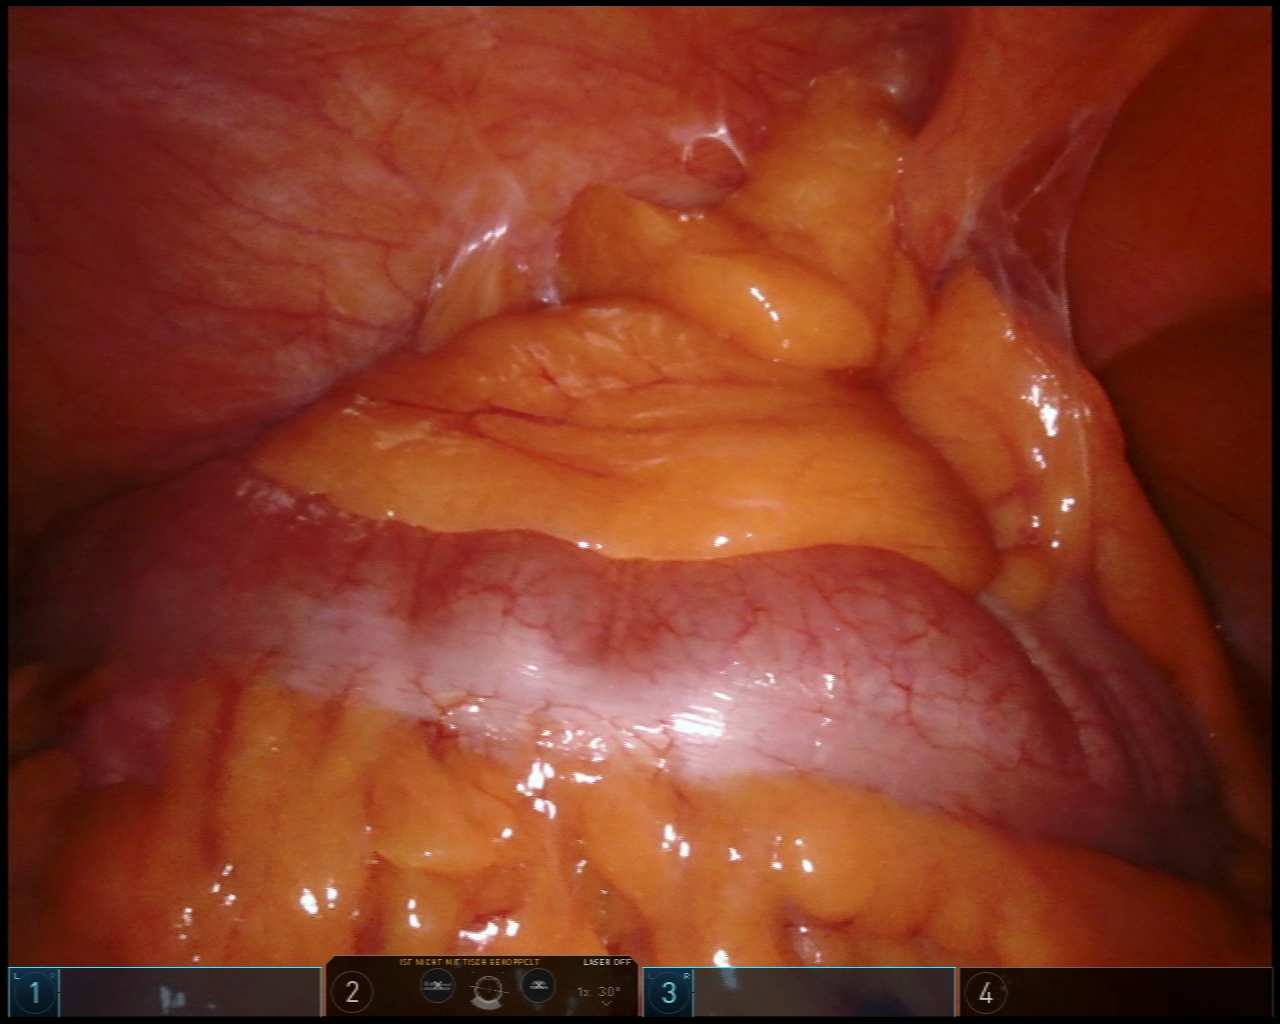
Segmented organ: abdominal_wall
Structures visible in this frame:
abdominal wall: yes
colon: yes
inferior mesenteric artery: no
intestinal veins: no
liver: no
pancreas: no
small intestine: no
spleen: no
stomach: no
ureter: no
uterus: no
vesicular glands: no